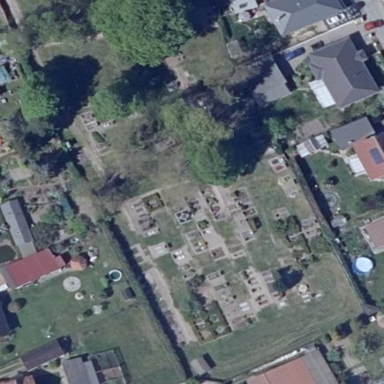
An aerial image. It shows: Cemetery.